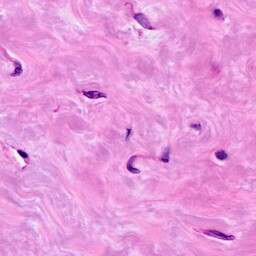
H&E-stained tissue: Breast